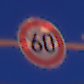
Verkehrszeichen: Geschwindigkeit60
Umgebung: Outdoor, Urban
Tageszeit: Night
Wetter: PartlyCloudy
Licht: Artificial
Jahreszeit: NotSpecified
Kontrast: HighContrast